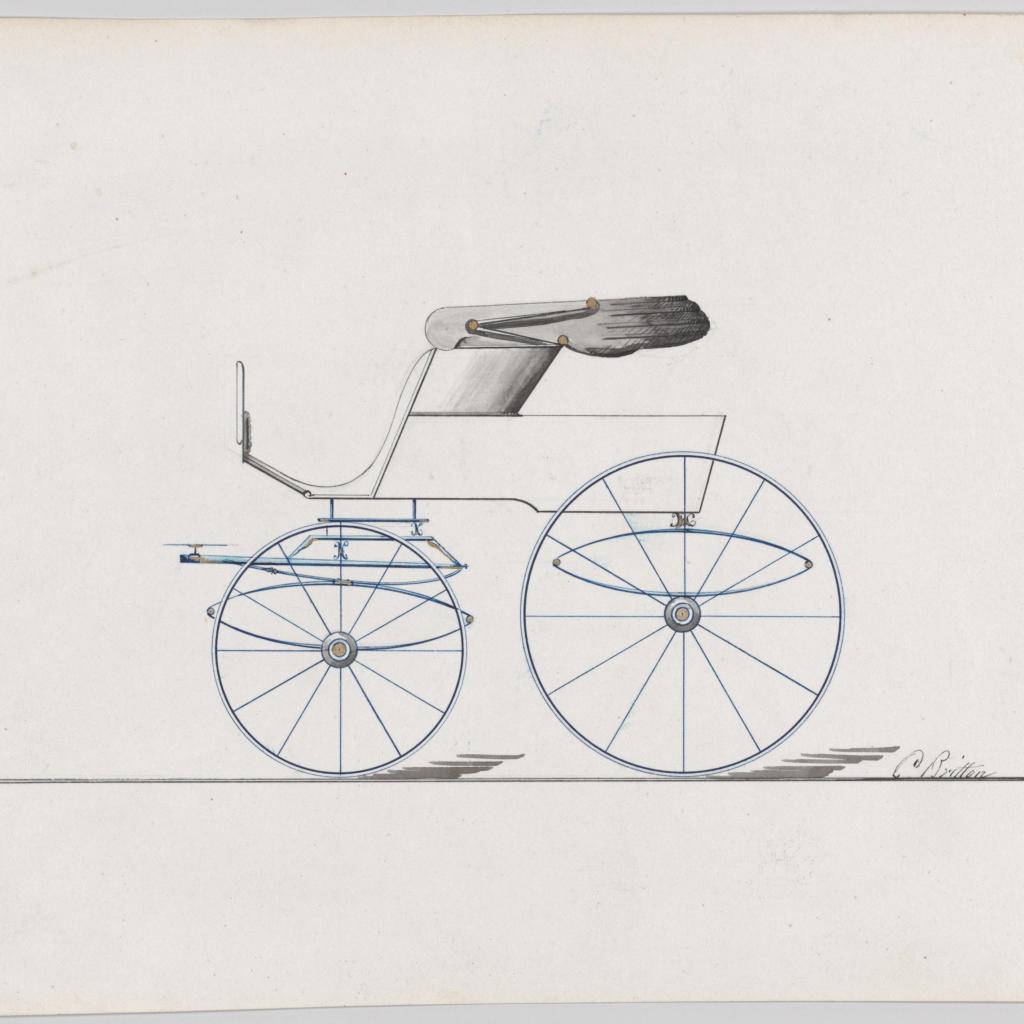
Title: Design for Stanhope Phaeton
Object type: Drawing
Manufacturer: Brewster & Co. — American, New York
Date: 1850–70
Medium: Pen and black ink, watercolor and gouache with metallic ink
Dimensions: sheet: 6 1/4 x 9 in. (15.9 x 22.9 cm)
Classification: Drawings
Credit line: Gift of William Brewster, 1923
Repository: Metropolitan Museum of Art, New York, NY